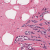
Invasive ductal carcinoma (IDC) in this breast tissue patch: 1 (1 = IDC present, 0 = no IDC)